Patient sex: M
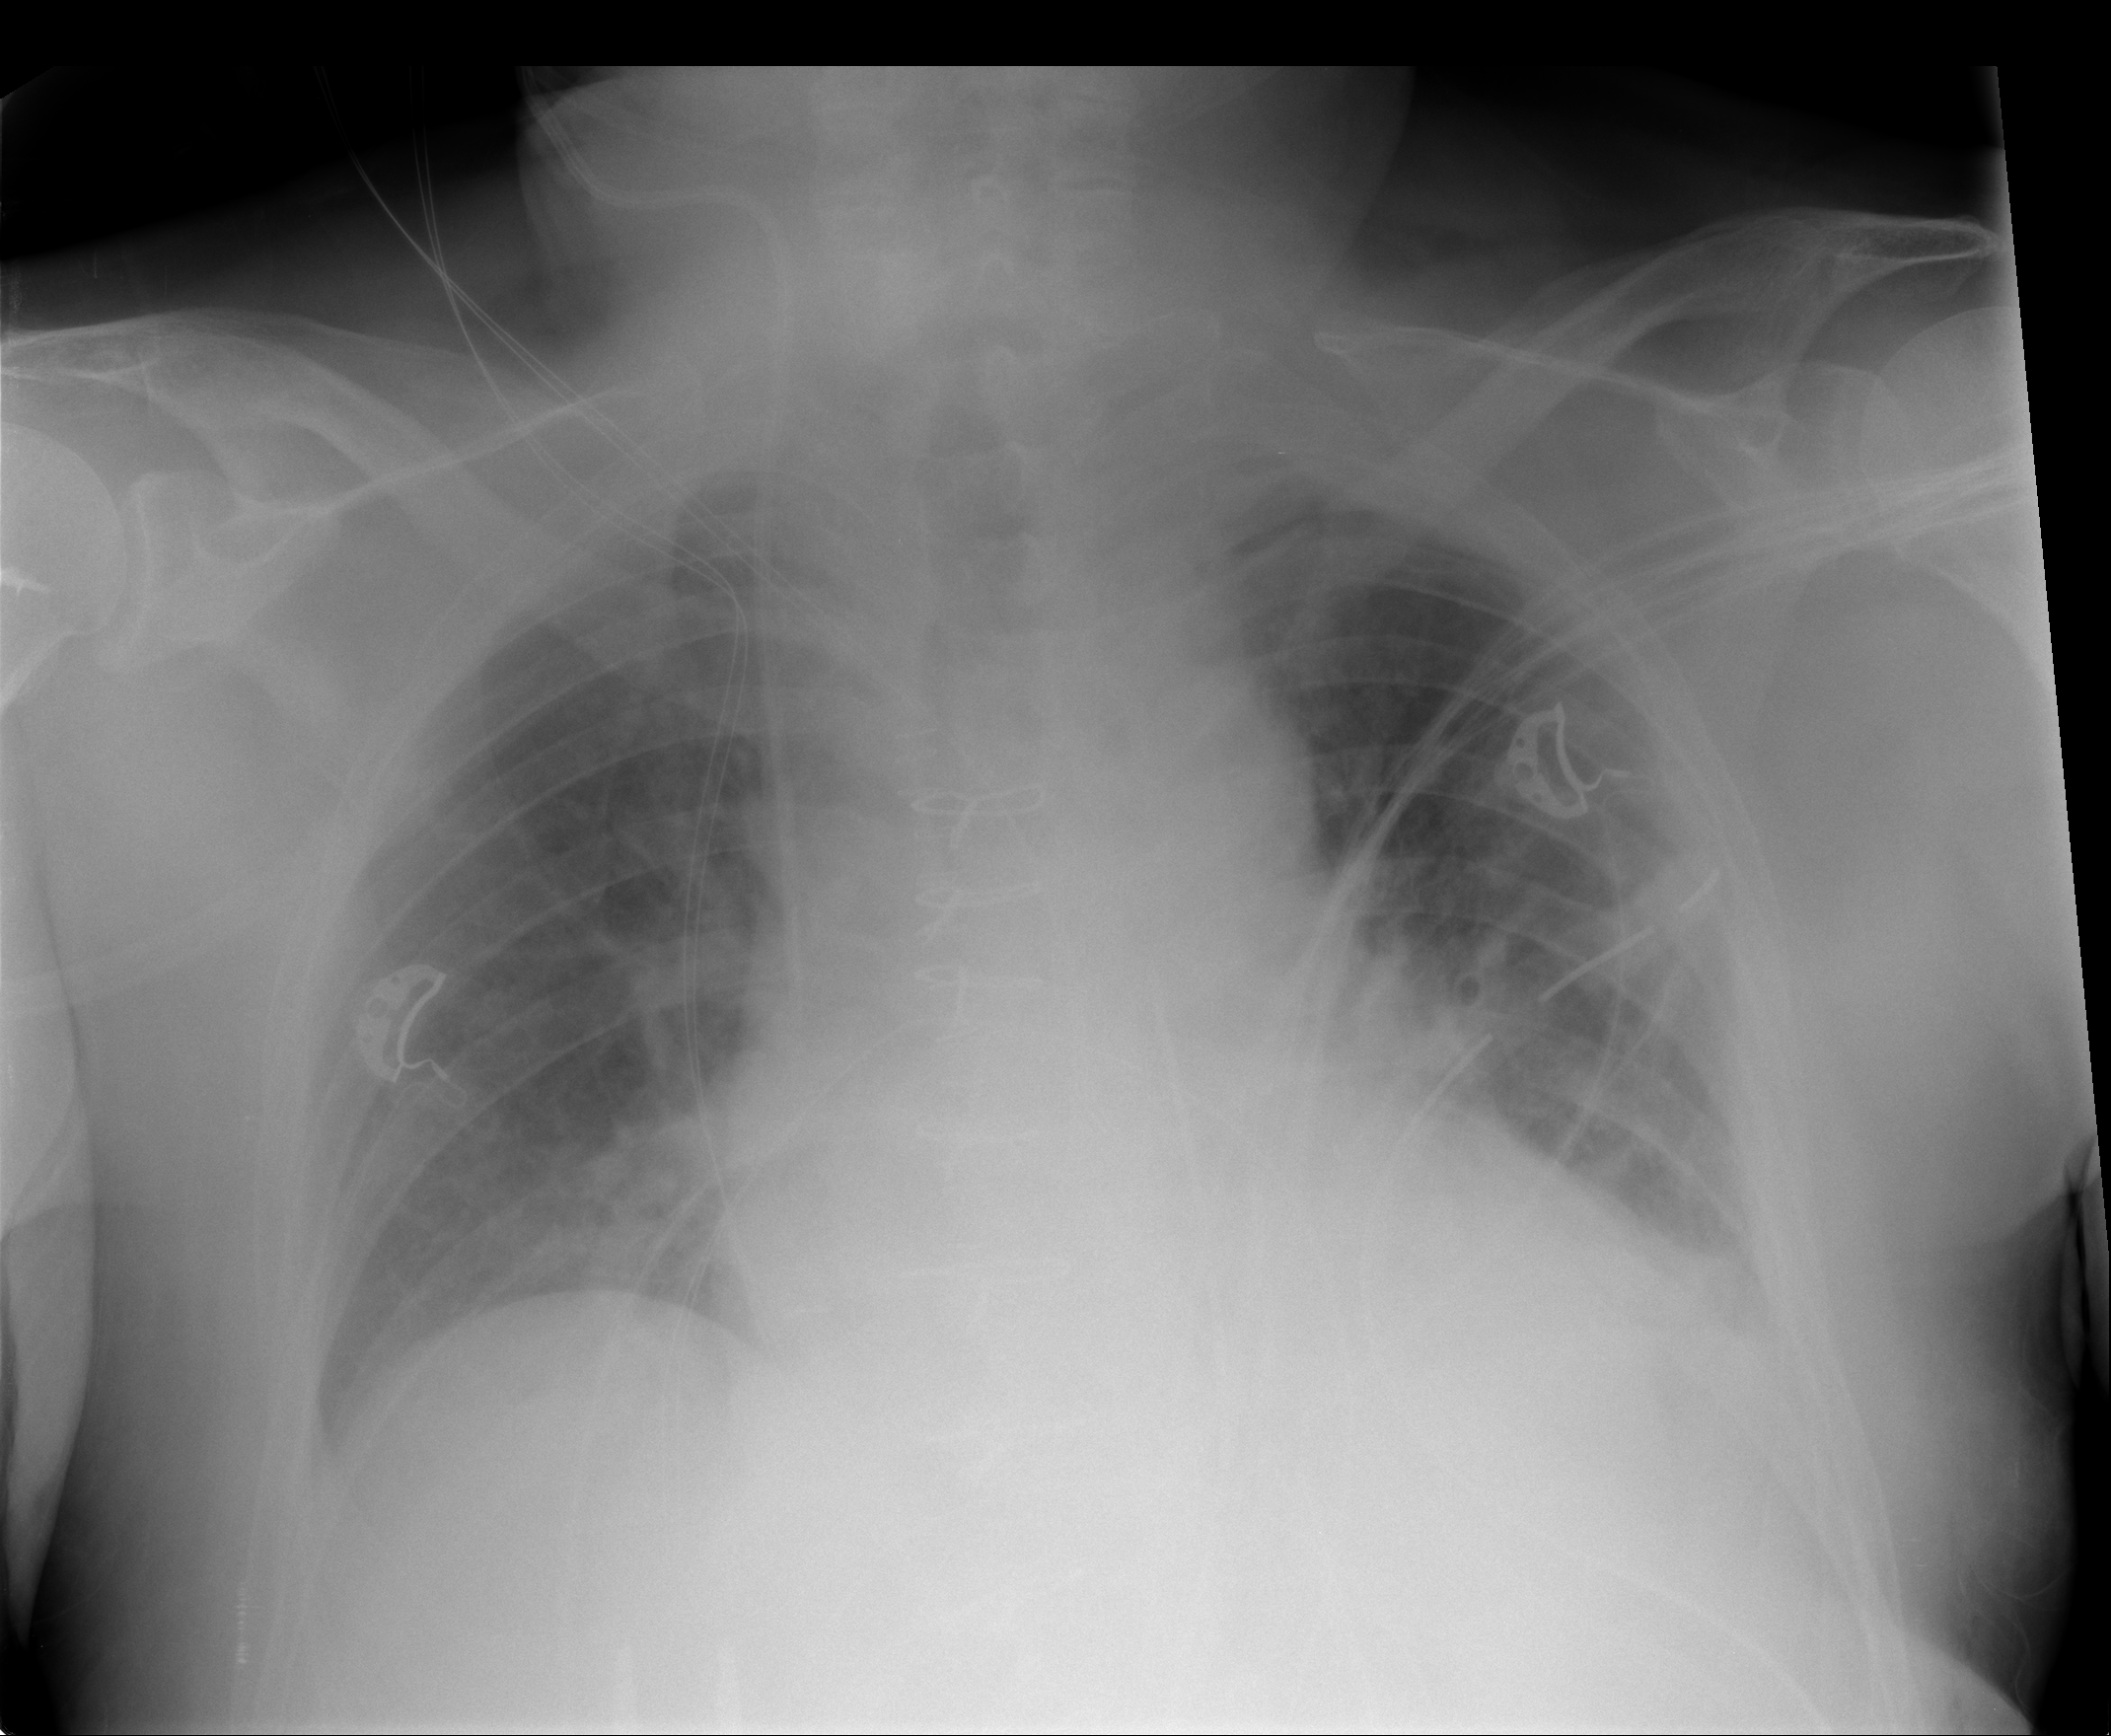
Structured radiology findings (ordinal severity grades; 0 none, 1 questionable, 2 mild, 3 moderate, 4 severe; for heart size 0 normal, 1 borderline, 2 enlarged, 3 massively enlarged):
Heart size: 2
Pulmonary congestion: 2
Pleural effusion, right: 1
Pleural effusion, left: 2
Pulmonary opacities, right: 1
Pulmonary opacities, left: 2
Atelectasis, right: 2
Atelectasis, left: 2